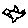
Label: bird